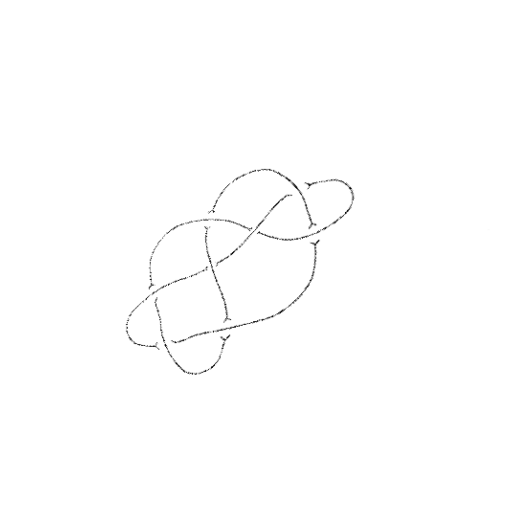
Crossing number: 8